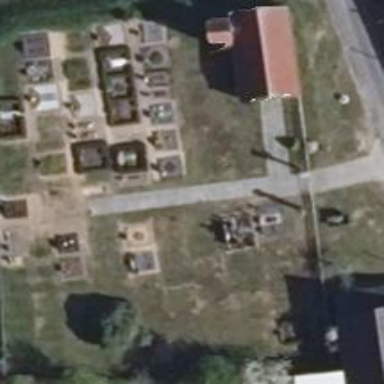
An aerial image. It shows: Cemetery.